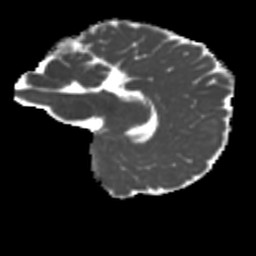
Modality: MD
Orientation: sagittal
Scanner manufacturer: siemens
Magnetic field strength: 3 T
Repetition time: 4 s
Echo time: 0.0594 s